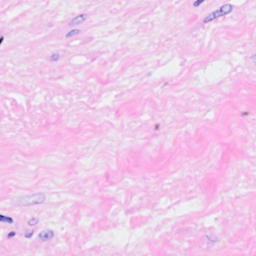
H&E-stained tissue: Breast